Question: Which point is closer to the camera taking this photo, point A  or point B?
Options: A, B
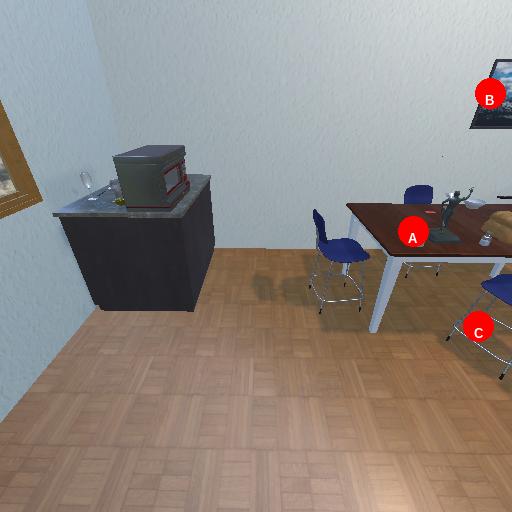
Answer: A